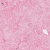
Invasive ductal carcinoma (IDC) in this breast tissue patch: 0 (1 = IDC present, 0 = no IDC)